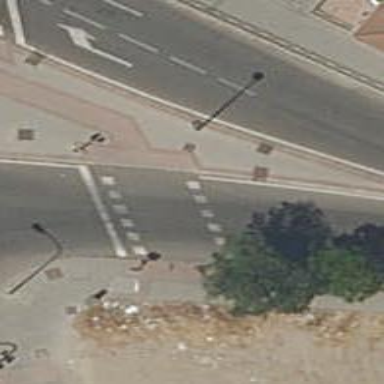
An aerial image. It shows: Road with traffic signals at crossing.